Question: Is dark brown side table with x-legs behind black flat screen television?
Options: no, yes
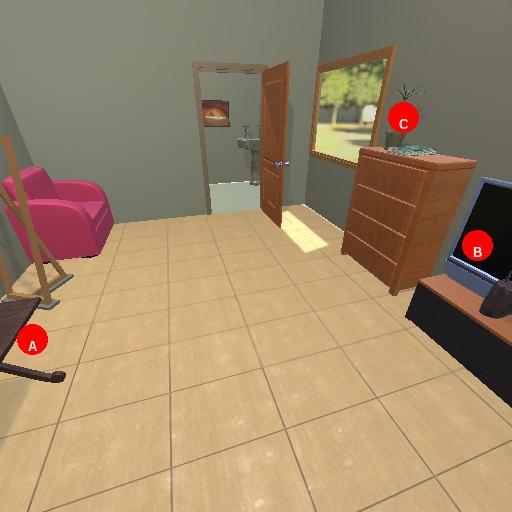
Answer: no